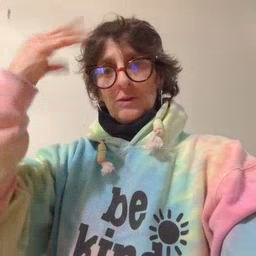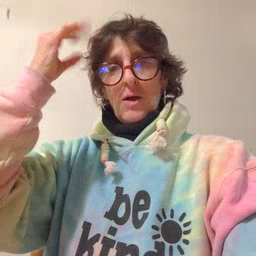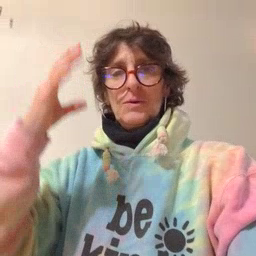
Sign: shower